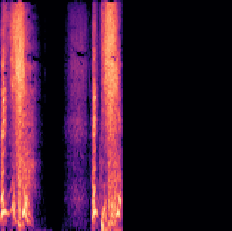
Sound class: Person sneeze